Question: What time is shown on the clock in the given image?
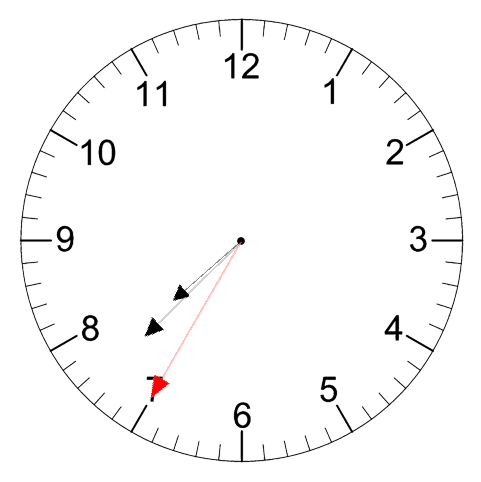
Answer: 07:37:35